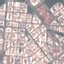
Land use / land cover: Residential